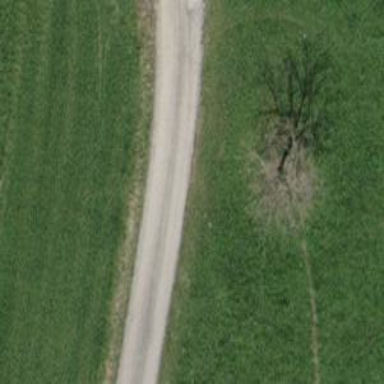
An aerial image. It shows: Gravel track with grade 2 tracktype.